Question: I have a 'Rails' app in which I use 'Boosttrap' and 'HAML', when I present the flash messages I would like to change their appearance slightly. I want them to be full screen with 'cold-md-1' margins on each side, and a 'col-md-10' contains the flash message.
What I've tried is:
'''
- if flash[:notice]
/ Full width is a css class with 100% width, so the width works...
.alert.alert-info.alert-dismissable.full-width
.col-md-1
%button{:type => "button", :class => "close", 'data-dismiss' => "alert", 'aria- hidden' => "true"} x
= flash[:notice]
.col-md-1
'''
This doesn't work quite as I want (not the correct margins). I have also tried to contain the flash message like this:
'''
.col-md-1
.col-md-10
[message]
.col-md-1
'''
Then it looks ok, but the close button doesn't work as I want (it doesn't close the whole message). To illustrate what I what to achieve, see the image below:

Here I want the close button ( only the close button, and not the background) to align with the 'account' drop down and the gray box.
Any ideas on what I should do?
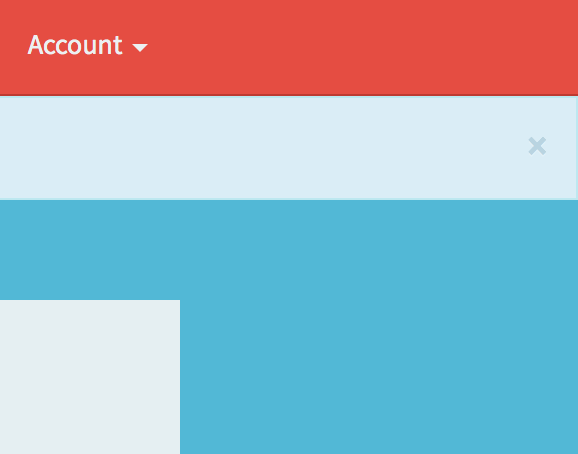
Answer: Solved it by using some javascript (or coffee-script). View:
'''
.alert.alert-info.alert-dismissable.no-border-radius
.container
.col-md-1
.col-md-10
= flash[:notice]
%button{:type => "button", :class => "close", 'data-dismiss' => "alert", 'aria-hidden' => "true"} x
.col-md-1
'''
JavaScript (or CoffeeScript):
'''
$('.close').click ->
$(".alert").hide();
'''